Question: I am finding that 'FormsAuthentication.SetAuthCookie' is throwing a NullReferenceException - Object reference not set to an instance of an object inside an async action on an azure website.
I found the following:
<URL>
However I already have
'''
<appSettings>
<add key="aspnet:UseTaskFriendlySynchronizationContext" value="true" />
'''
set and my code works fine locally I only experience the problem when I deploy to azure. I am using Azure Websites (<URL>, it was my understanding that this uses the web.config normally? I have also tried adding the appsetting through the Azure control panel

And adding '.ConfigureAwait(false);' to my awaited method but have had no luck.
The following code will throw the exception
'''
public class TestController : Controller
{
public async Task<ActionResult> Index()
{
var httpResponse = await new HttpClient().GetAsync("http://www.google.com");
FormsAuthentication.SetAuthCookie("test", true);
return View();
}
}
'''
Stack Trace:
'''
[NullReferenceException: Object reference not set to an instance of an object.]
System.Threading.Tasks.<>c__DisplayClass1c.<GetRethrowWithNoStackLossDelegate>b__1b(Task task) +91
System.Threading.Tasks.TaskHelpersExtensions.ThrowIfFaulted(Task task) +15
System.Web.Mvc.Async.TaskAsyncActionDescriptor.EndExecute(IAsyncResult asyncResult) +77
System.Web.Mvc.Async.<>c__DisplayClass3f.<BeginInvokeAsynchronousActionMethod>b__3e(IAsyncResult asyncResult) +16
System.Web.Mvc.Async.WrappedAsyncResult'1.End() +50
System.Web.Mvc.Async.AsyncControllerActionInvoker.EndInvokeActionMethod(IAsyncResult asyncResult) +29
System.Web.Mvc.Async.<>c__DisplayClass39.<BeginInvokeActionMethodWithFilters>b__33() +59
System.Web.Mvc.Async.<>c__DisplayClass4f.<InvokeActionMethodFilterAsynchronously>b__49() +240
System.Web.Mvc.Async.<>c__DisplayClass37.<BeginInvokeActionMethodWithFilters>b__36(IAsyncResult asyncResult) +12
System.Web.Mvc.Async.WrappedAsyncResult'1.End() +50
System.Web.Mvc.Async.AsyncControllerActionInvoker.EndInvokeActionMethodWithFilters(IAsyncResult asyncResult) +31
System.Web.Mvc.Async.<>c__DisplayClass2a.<BeginInvokeAction>b__20() +23
System.Web.Mvc.Async.<>c__DisplayClass25.<BeginInvokeAction>b__22(IAsyncResult asyncResult) +128
System.Web.Mvc.Async.WrappedAsyncResult'1.End() +50
System.Web.Mvc.Async.AsyncControllerActionInvoker.EndInvokeAction(IAsyncResult asyncResult) +26
System.Web.Mvc.<>c__DisplayClass1d.<BeginExecuteCore>b__18(IAsyncResult asyncResult) +14
System.Web.Mvc.Async.<>c__DisplayClass4.<MakeVoidDelegate>b__3(IAsyncResult ar) +25
System.Web.Mvc.Async.WrappedAsyncResult'1.End() +55
System.Web.Mvc.Controller.EndExecuteCore(IAsyncResult asyncResult) +41
System.Web.Mvc.Async.<>c__DisplayClass4.<MakeVoidDelegate>b__3(IAsyncResult ar) +25
System.Web.Mvc.Async.WrappedAsyncResult'1.End() +55
System.Web.Mvc.Controller.EndExecute(IAsyncResult asyncResult) +28
System.Web.Mvc.Controller.System.Web.Mvc.Async.IAsyncController.EndExecute(IAsyncResult asyncResult) +10
System.Web.Mvc.<>c__DisplayClassb.<BeginProcessRequest>b__4(IAsyncResult asyncResult) +28
System.Web.Mvc.Async.<>c__DisplayClass4.<MakeVoidDelegate>b__3(IAsyncResult ar) +25
System.Web.Mvc.Async.WrappedAsyncResult'1.End() +55
System.Web.Mvc.<>c__DisplayClasse.<EndProcessRequest>b__d() +31
System.Web.Mvc.SecurityUtil.<GetCallInAppTrustThunk>b__0(Action f) +7
System.Web.Mvc.SecurityUtil.ProcessInApplicationTrust(Action action) +23
System.Web.Mvc.MvcHandler.EndProcessRequest(IAsyncResult asyncResult) +59
System.Web.Mvc.MvcHandler.System.Web.IHttpAsyncHandler.EndProcessRequest(IAsyncResult result) +9
System.Web.CallHandlerExecutionStep.OnAsyncHandlerCompletion(IAsyncResult ar) +96
'''
I found it works if setting the Cookie manually
'''
FormsAuthenticationTicket ticket = new FormsAuthenticationTicket(1, "test", DateTime.Now, DateTime.Now.AddMinutes(30), true, null, FormsAuthentication.FormsCookiePath);
string encTicket = FormsAuthentication.Encrypt(ticket);
Response.Cookies.Add(new HttpCookie(FormsAuthentication.FormsCookieName, encTicket));
'''
I'm not going to answer the question though as would like to know why 'FormsAuthentication.SetAuthCookie' is throwing the exception and why it is behaving differently on Azure Websites
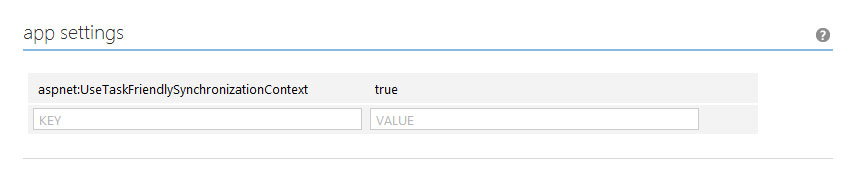
Answer: This issue is not specific to Azure - the method FormsAuthentication.SetAuthCookie will throw a null reference exception in an async action when an await statement is called before FormsAuthentication.SetAuthCookie is called.
The easiest solution is to use the following:
'''
Response.Cookies.Add(FormsAuthentication.GetAuthCookie("user-1", true));
'''
An alternative would be to specify the ticket creation yourself:
'''
var ticket = new FormsAuthenticationTicket(
2,
"user-1",
DateTime.Now,
DateTime.Now.AddDays(2),
true,
String.Empty,
"/");
var encTicket = FormsAuthentication.Encrypt(ticket);
Response.Cookies.Add(new HttpCookie(".AUTH", encTicket));
'''